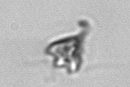
Label: Pyramimonas_longicauda